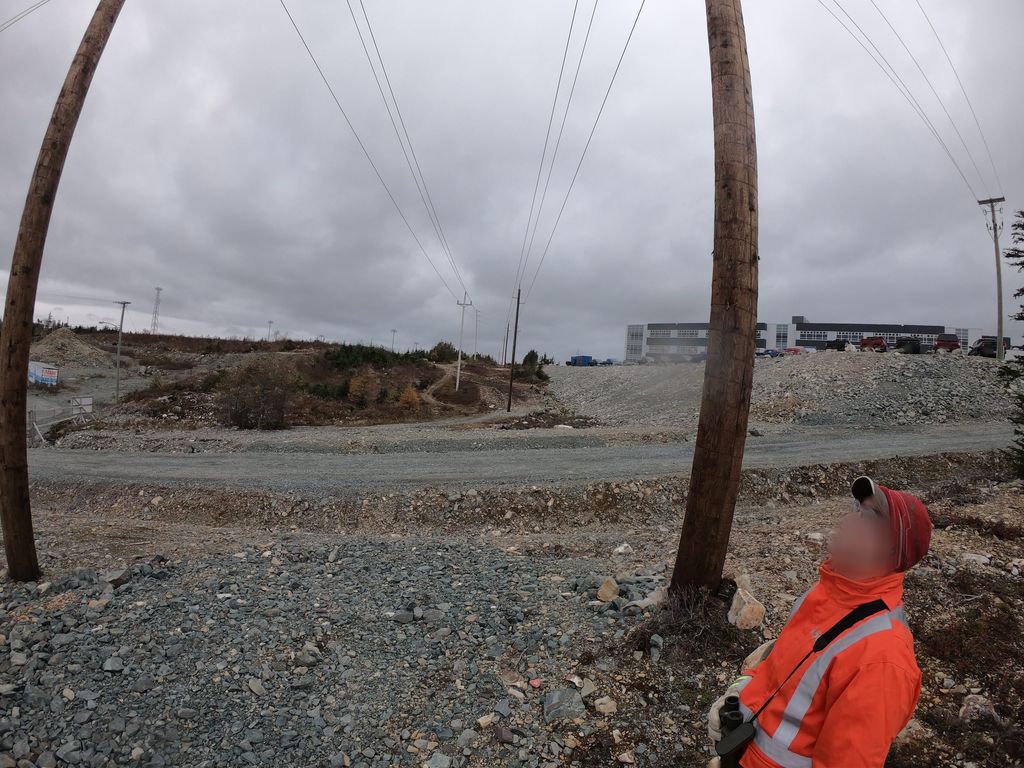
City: st_johns